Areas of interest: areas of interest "Futian Lijing Garden"
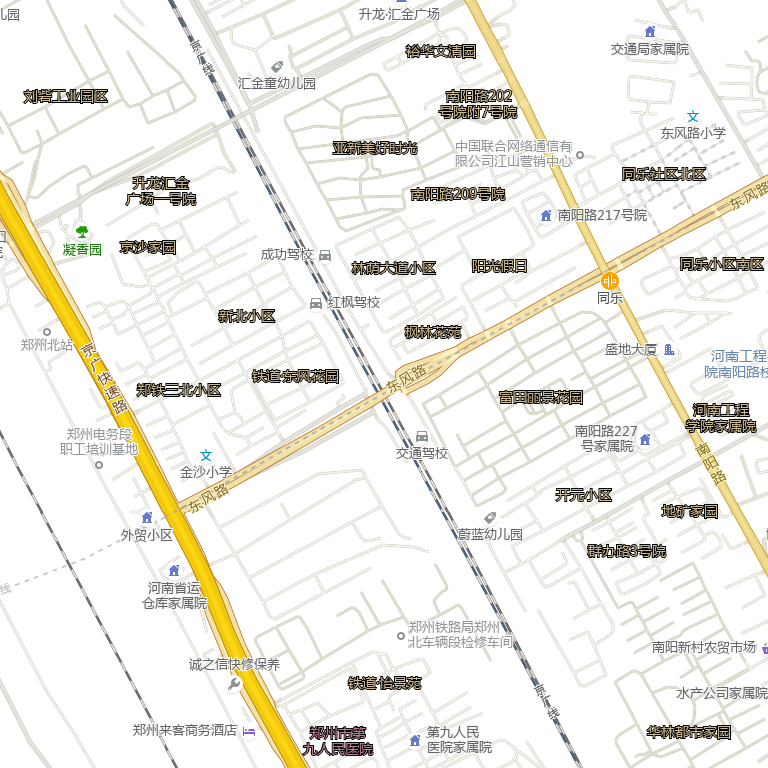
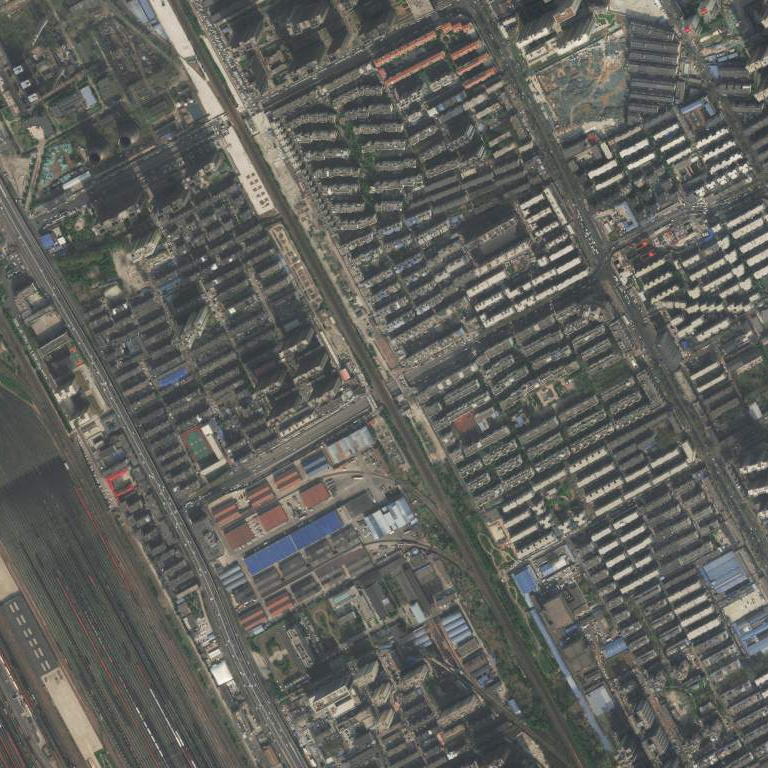